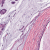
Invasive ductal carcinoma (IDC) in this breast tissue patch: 1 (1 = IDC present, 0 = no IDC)